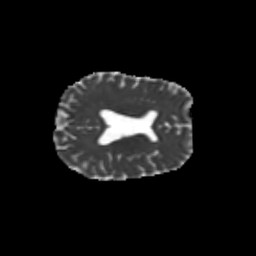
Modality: MD
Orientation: axial
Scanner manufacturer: siemens
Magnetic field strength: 3 T
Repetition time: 9.2 s
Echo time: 0.084 s